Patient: sex M, age 69
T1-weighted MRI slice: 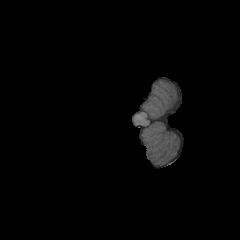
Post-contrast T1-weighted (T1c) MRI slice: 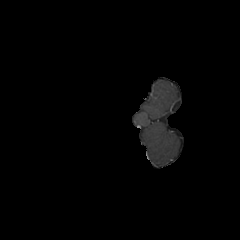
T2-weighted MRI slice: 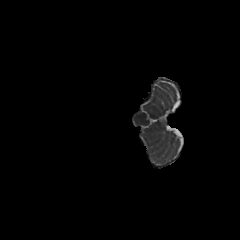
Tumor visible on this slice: no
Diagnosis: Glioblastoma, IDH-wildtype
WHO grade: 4